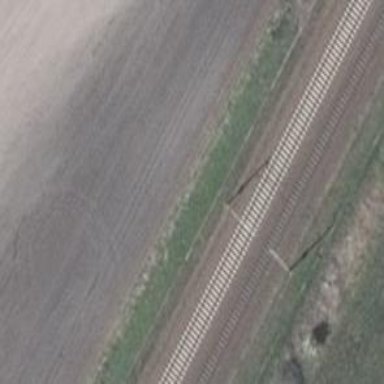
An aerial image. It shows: Milestone along the railway with catenary mast.